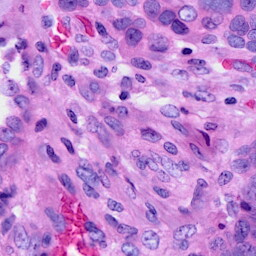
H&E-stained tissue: Ovarian